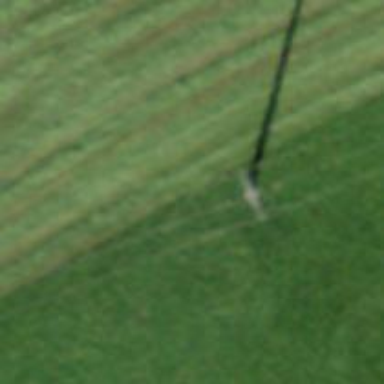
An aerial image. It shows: Power pole.